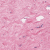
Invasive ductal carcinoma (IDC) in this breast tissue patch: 0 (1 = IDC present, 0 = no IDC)